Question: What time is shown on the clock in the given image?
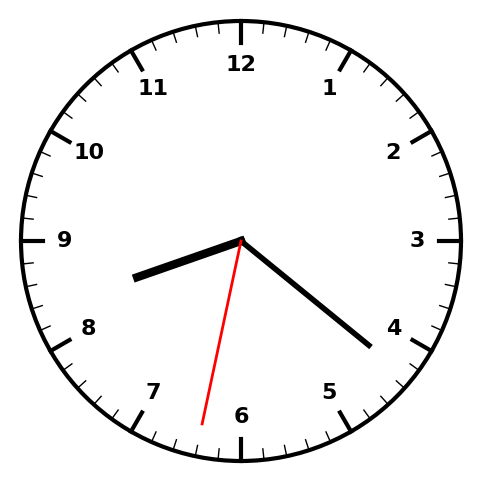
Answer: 08:21:32